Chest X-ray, PA view. Patient: 51 years old, sex M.
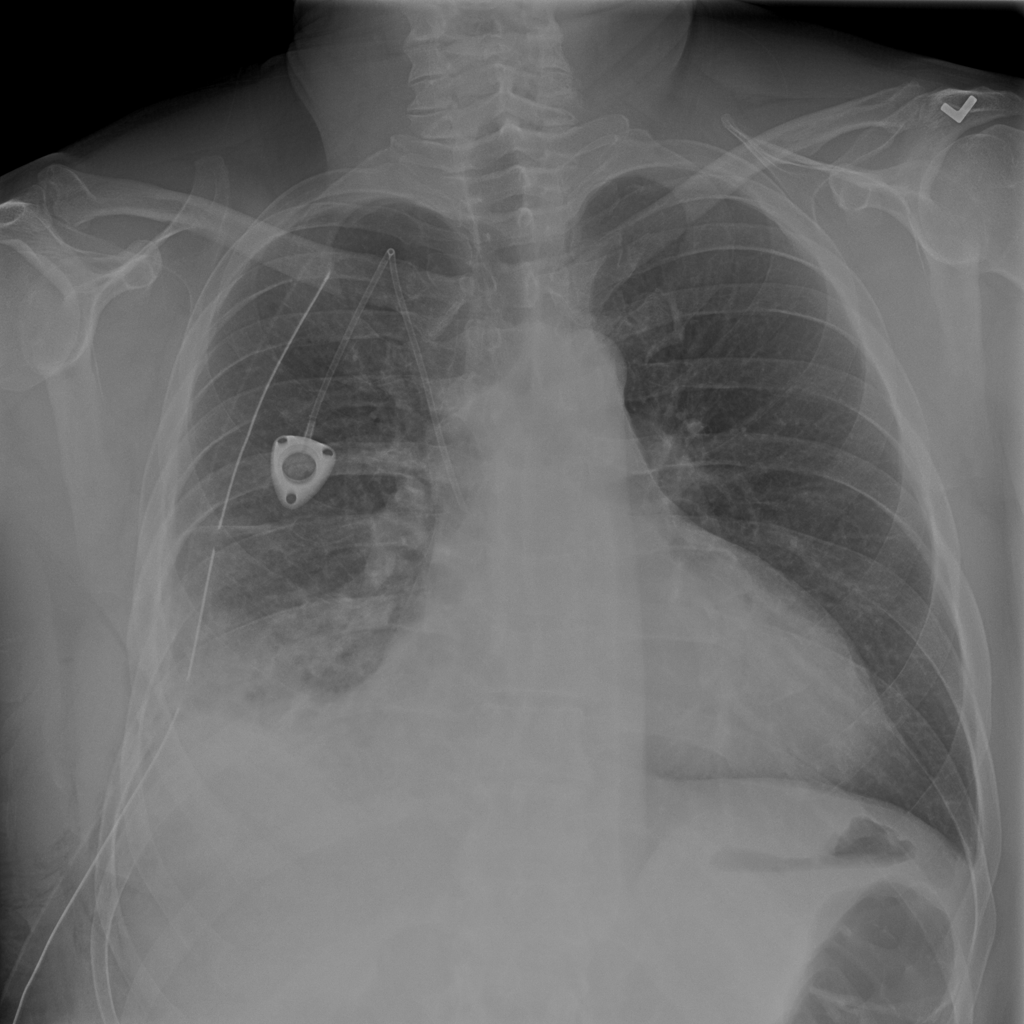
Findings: Atelectasis, Emphysema, Infiltration, Pneumonia